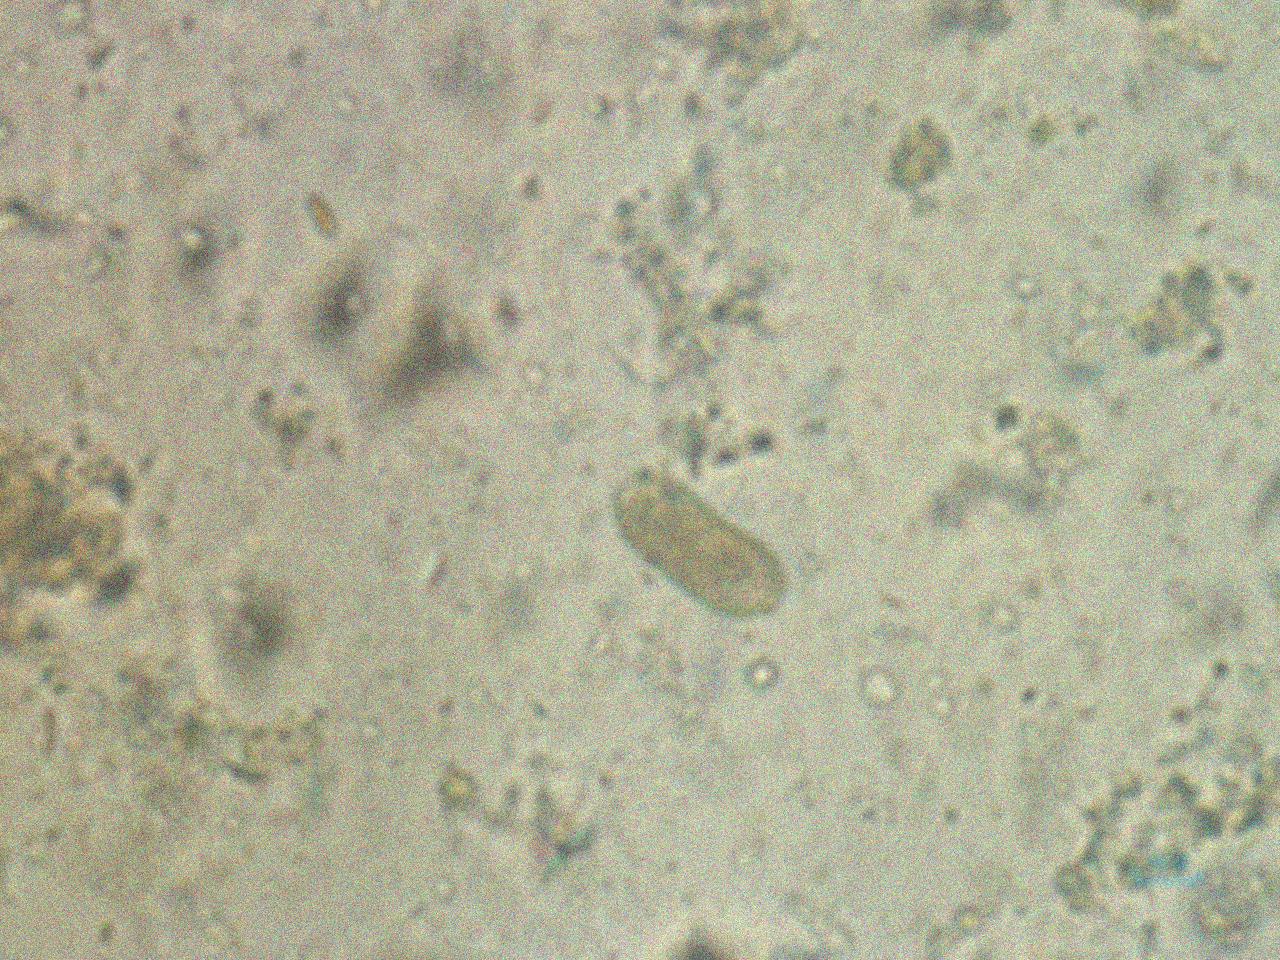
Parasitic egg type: Capillaria philippinensis